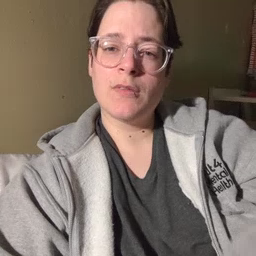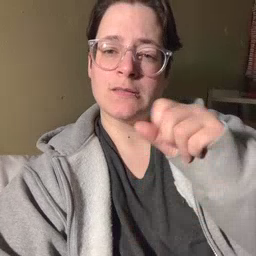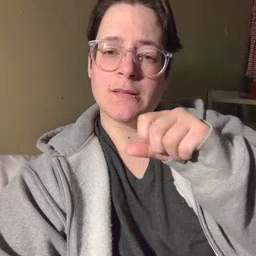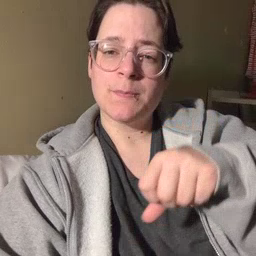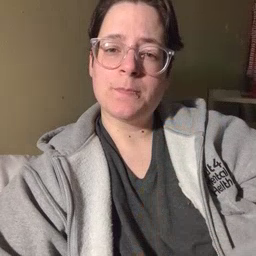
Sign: yes